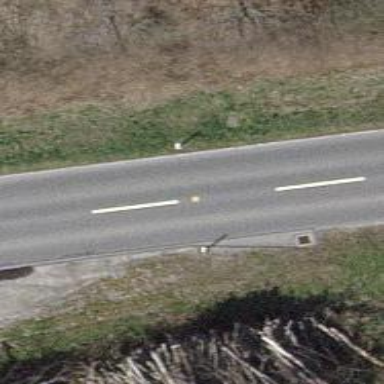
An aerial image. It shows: Secondary road with asphalt surface.